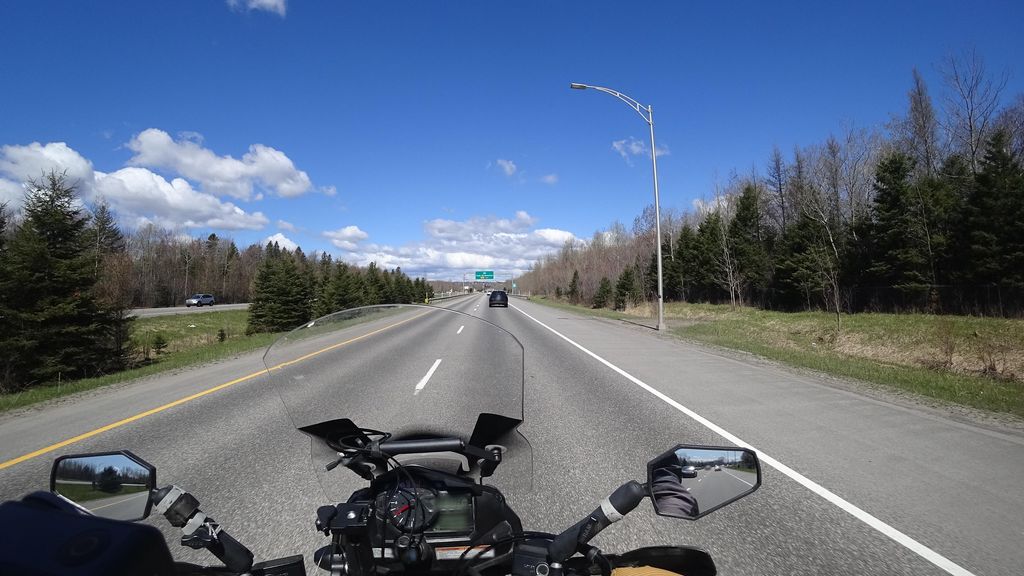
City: quebec_city